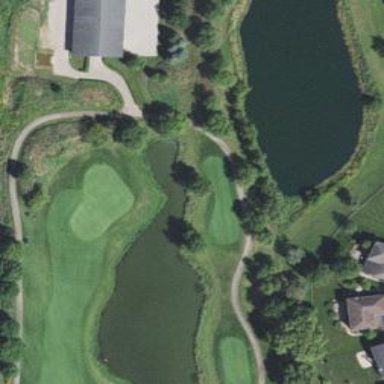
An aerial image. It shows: Water hazard on golf course. The hazard is natural water feature.